Aerial crown-view tile of a tropical tree (Barro Colorado Island, Panama), acquired 20250124:
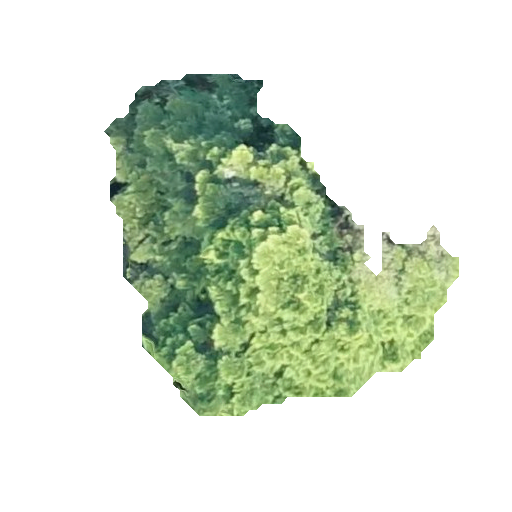
Species: Terminalia amazonia
GBIF accepted scientific name: Terminalia amazonica
Crown area: 110.818 m²